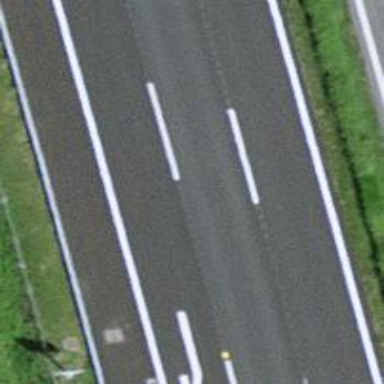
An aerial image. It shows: View of motorway.